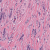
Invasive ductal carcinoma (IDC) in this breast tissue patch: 1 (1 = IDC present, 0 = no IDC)